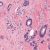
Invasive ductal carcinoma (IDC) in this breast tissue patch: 1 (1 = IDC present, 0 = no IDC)